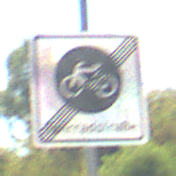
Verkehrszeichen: EndeFahrradstrasse
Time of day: Midday
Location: Outdoor (Nature)
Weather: Clear
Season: Summer
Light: Natural